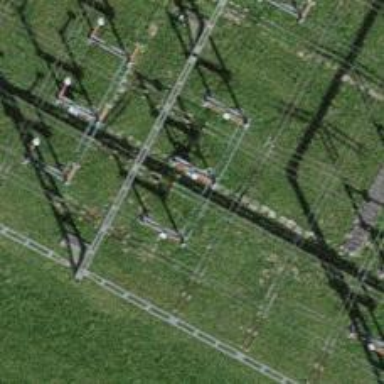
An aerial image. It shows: Busbar power line with 3 cables.